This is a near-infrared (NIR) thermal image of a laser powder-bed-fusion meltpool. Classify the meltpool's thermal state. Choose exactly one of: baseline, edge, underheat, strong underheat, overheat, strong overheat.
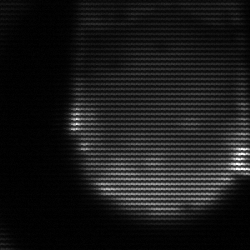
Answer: edge